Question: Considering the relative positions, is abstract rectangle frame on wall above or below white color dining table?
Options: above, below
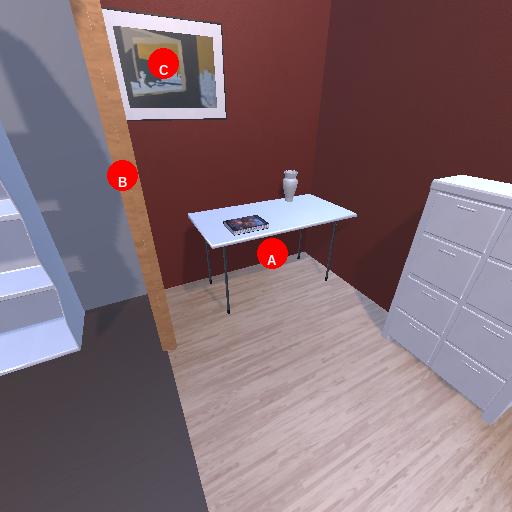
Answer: above